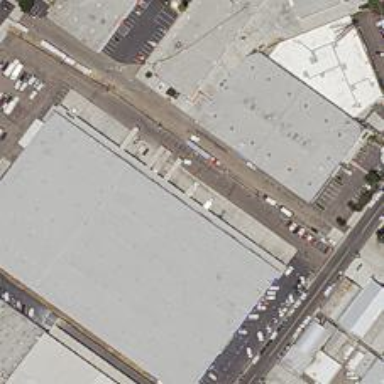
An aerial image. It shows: Industrial building.